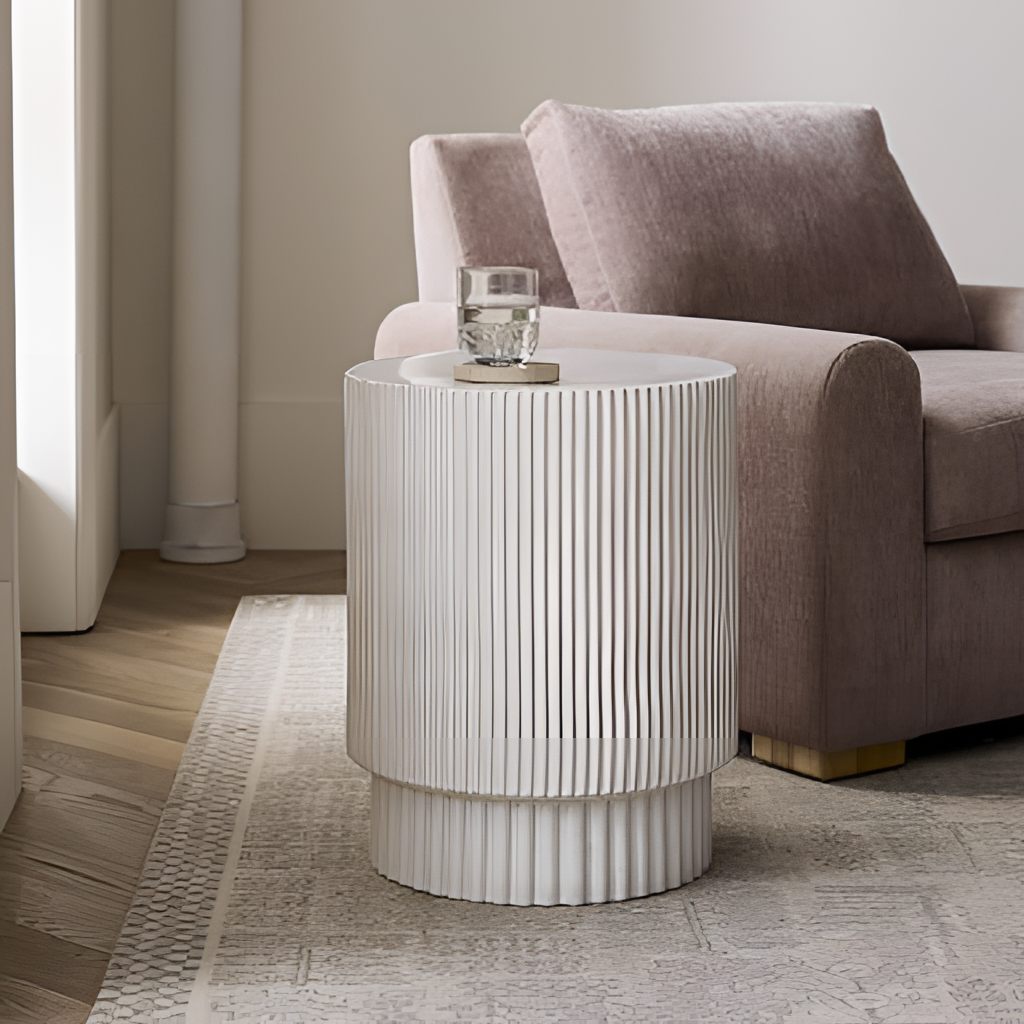
metal side table, living room, modern, paint wallpaper, with solid pattern, brown wood flooring, with herringbone pattern